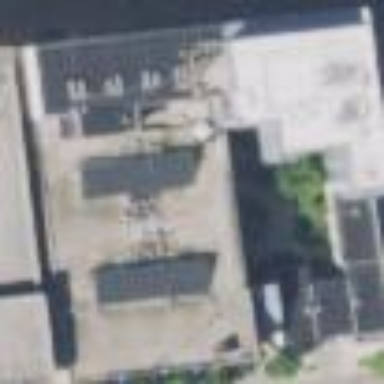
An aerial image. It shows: Commercial building.